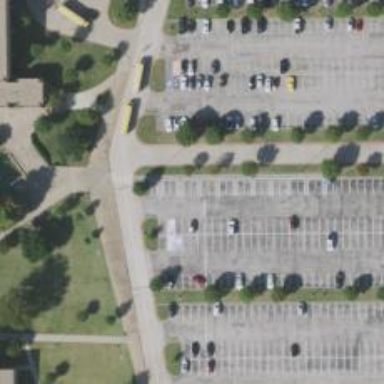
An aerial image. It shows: Parking space.